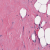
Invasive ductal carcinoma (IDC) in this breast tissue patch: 0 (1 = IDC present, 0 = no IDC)